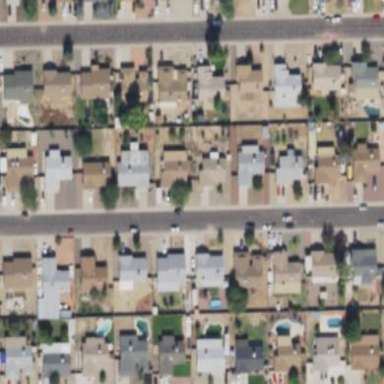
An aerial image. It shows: Residential area consisting of single-family homes.